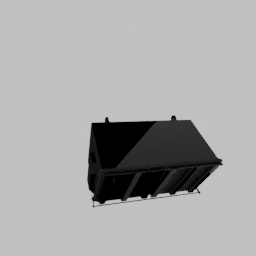
Label: tools